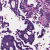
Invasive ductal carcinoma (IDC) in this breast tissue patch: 1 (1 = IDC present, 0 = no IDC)